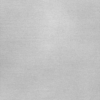
Label: dusty